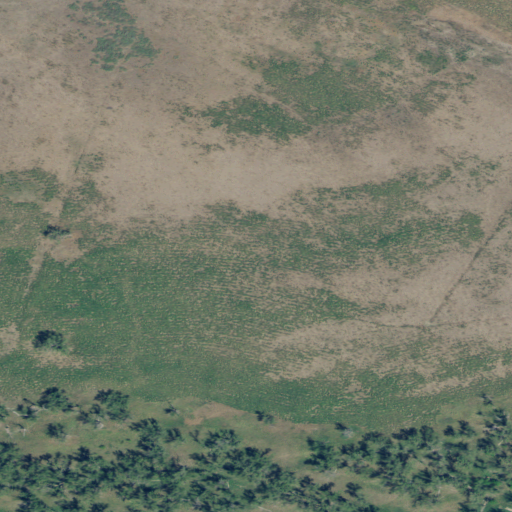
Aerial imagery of cape in Montana named Grays Point containing grassland, shrub, woody wetlands, and herbaceous wetlands